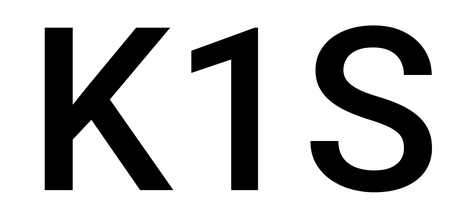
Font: Roboto_Medium